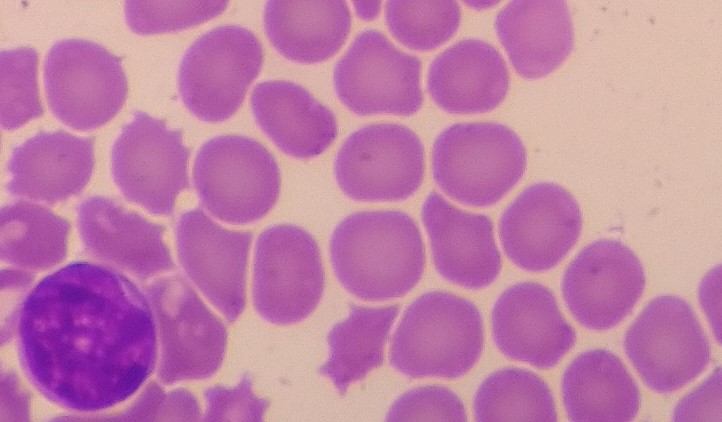
White blood cell type: Lymphocyte